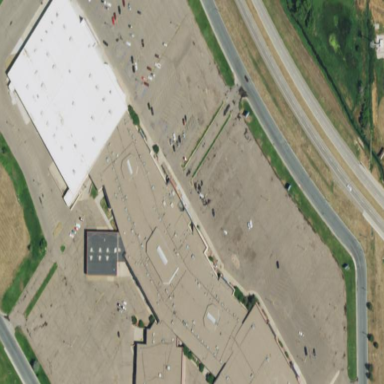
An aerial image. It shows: Retail area.